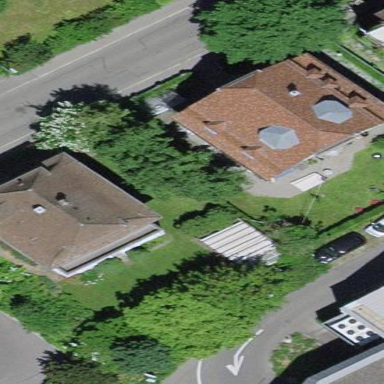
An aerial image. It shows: Residential building with half-hipped roof shape.